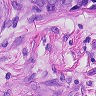
Metastatic tissue present: yes